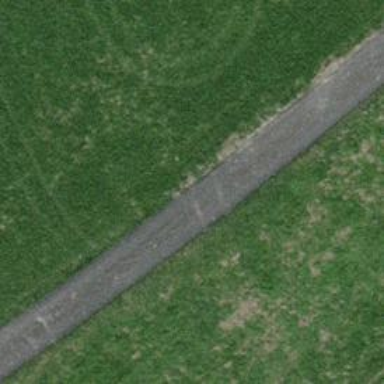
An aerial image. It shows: Unclassified road.